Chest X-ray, AP view. Patient: 28 years old, sex M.
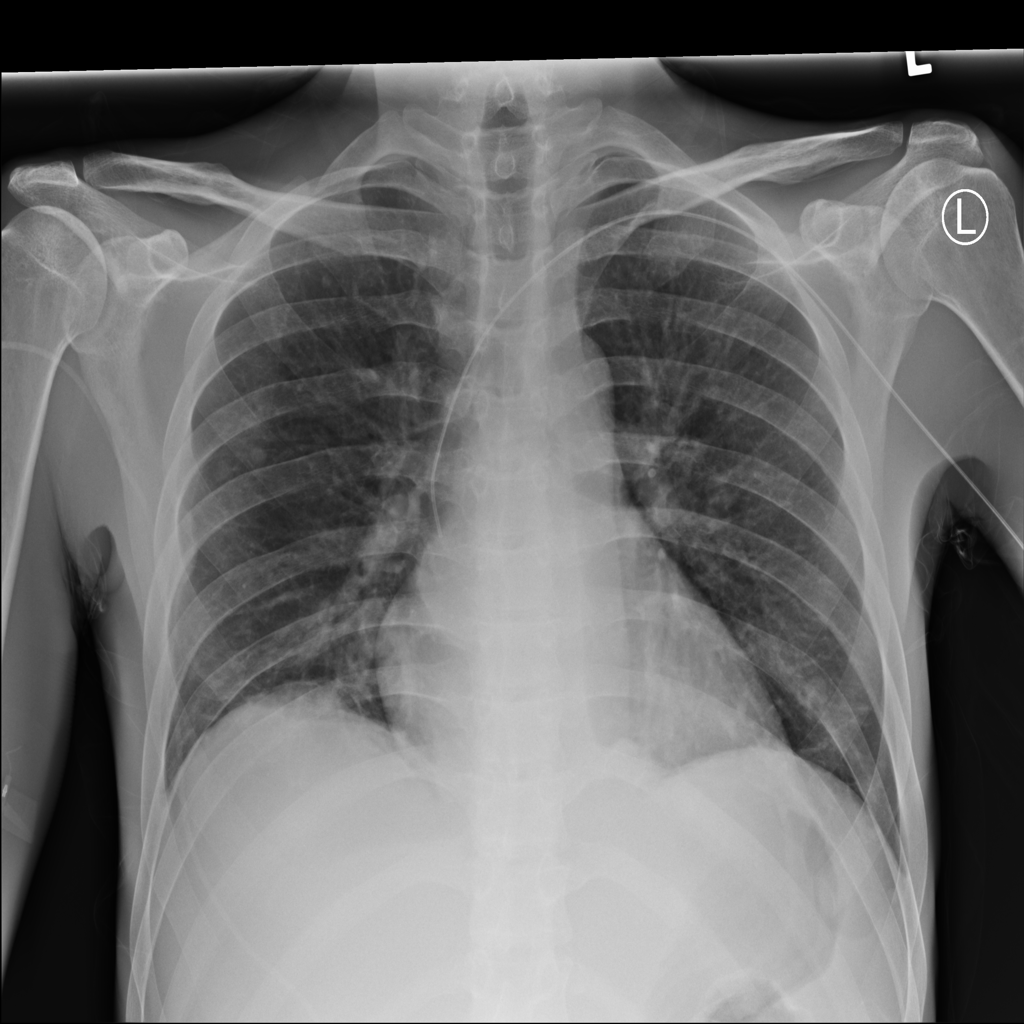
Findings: Infiltration, Nodule